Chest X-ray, PA view. Patient: 71 years old, sex M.
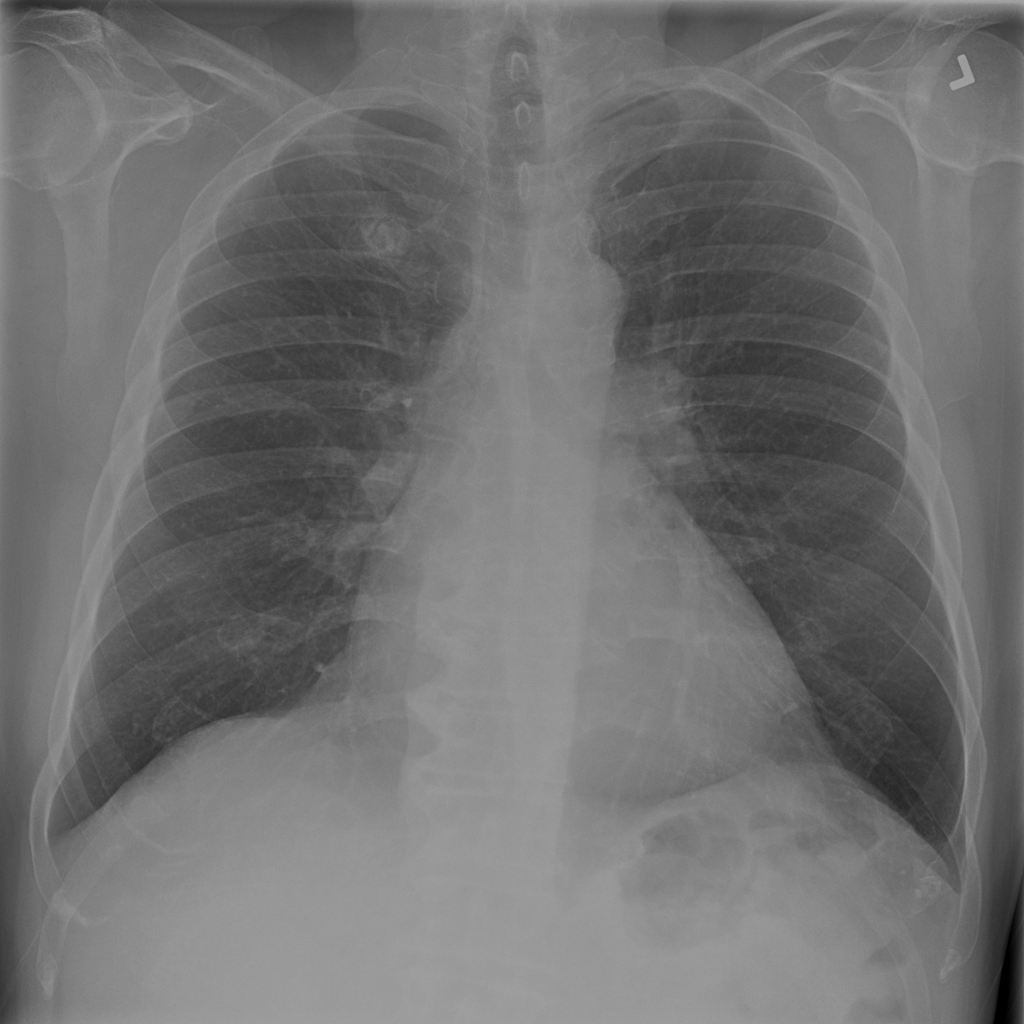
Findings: No Finding